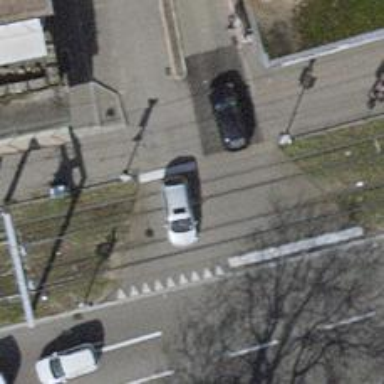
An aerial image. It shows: Tram level crossing on railway.